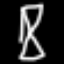
Label: hourglass